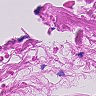
Metastatic tissue present: no